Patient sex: F
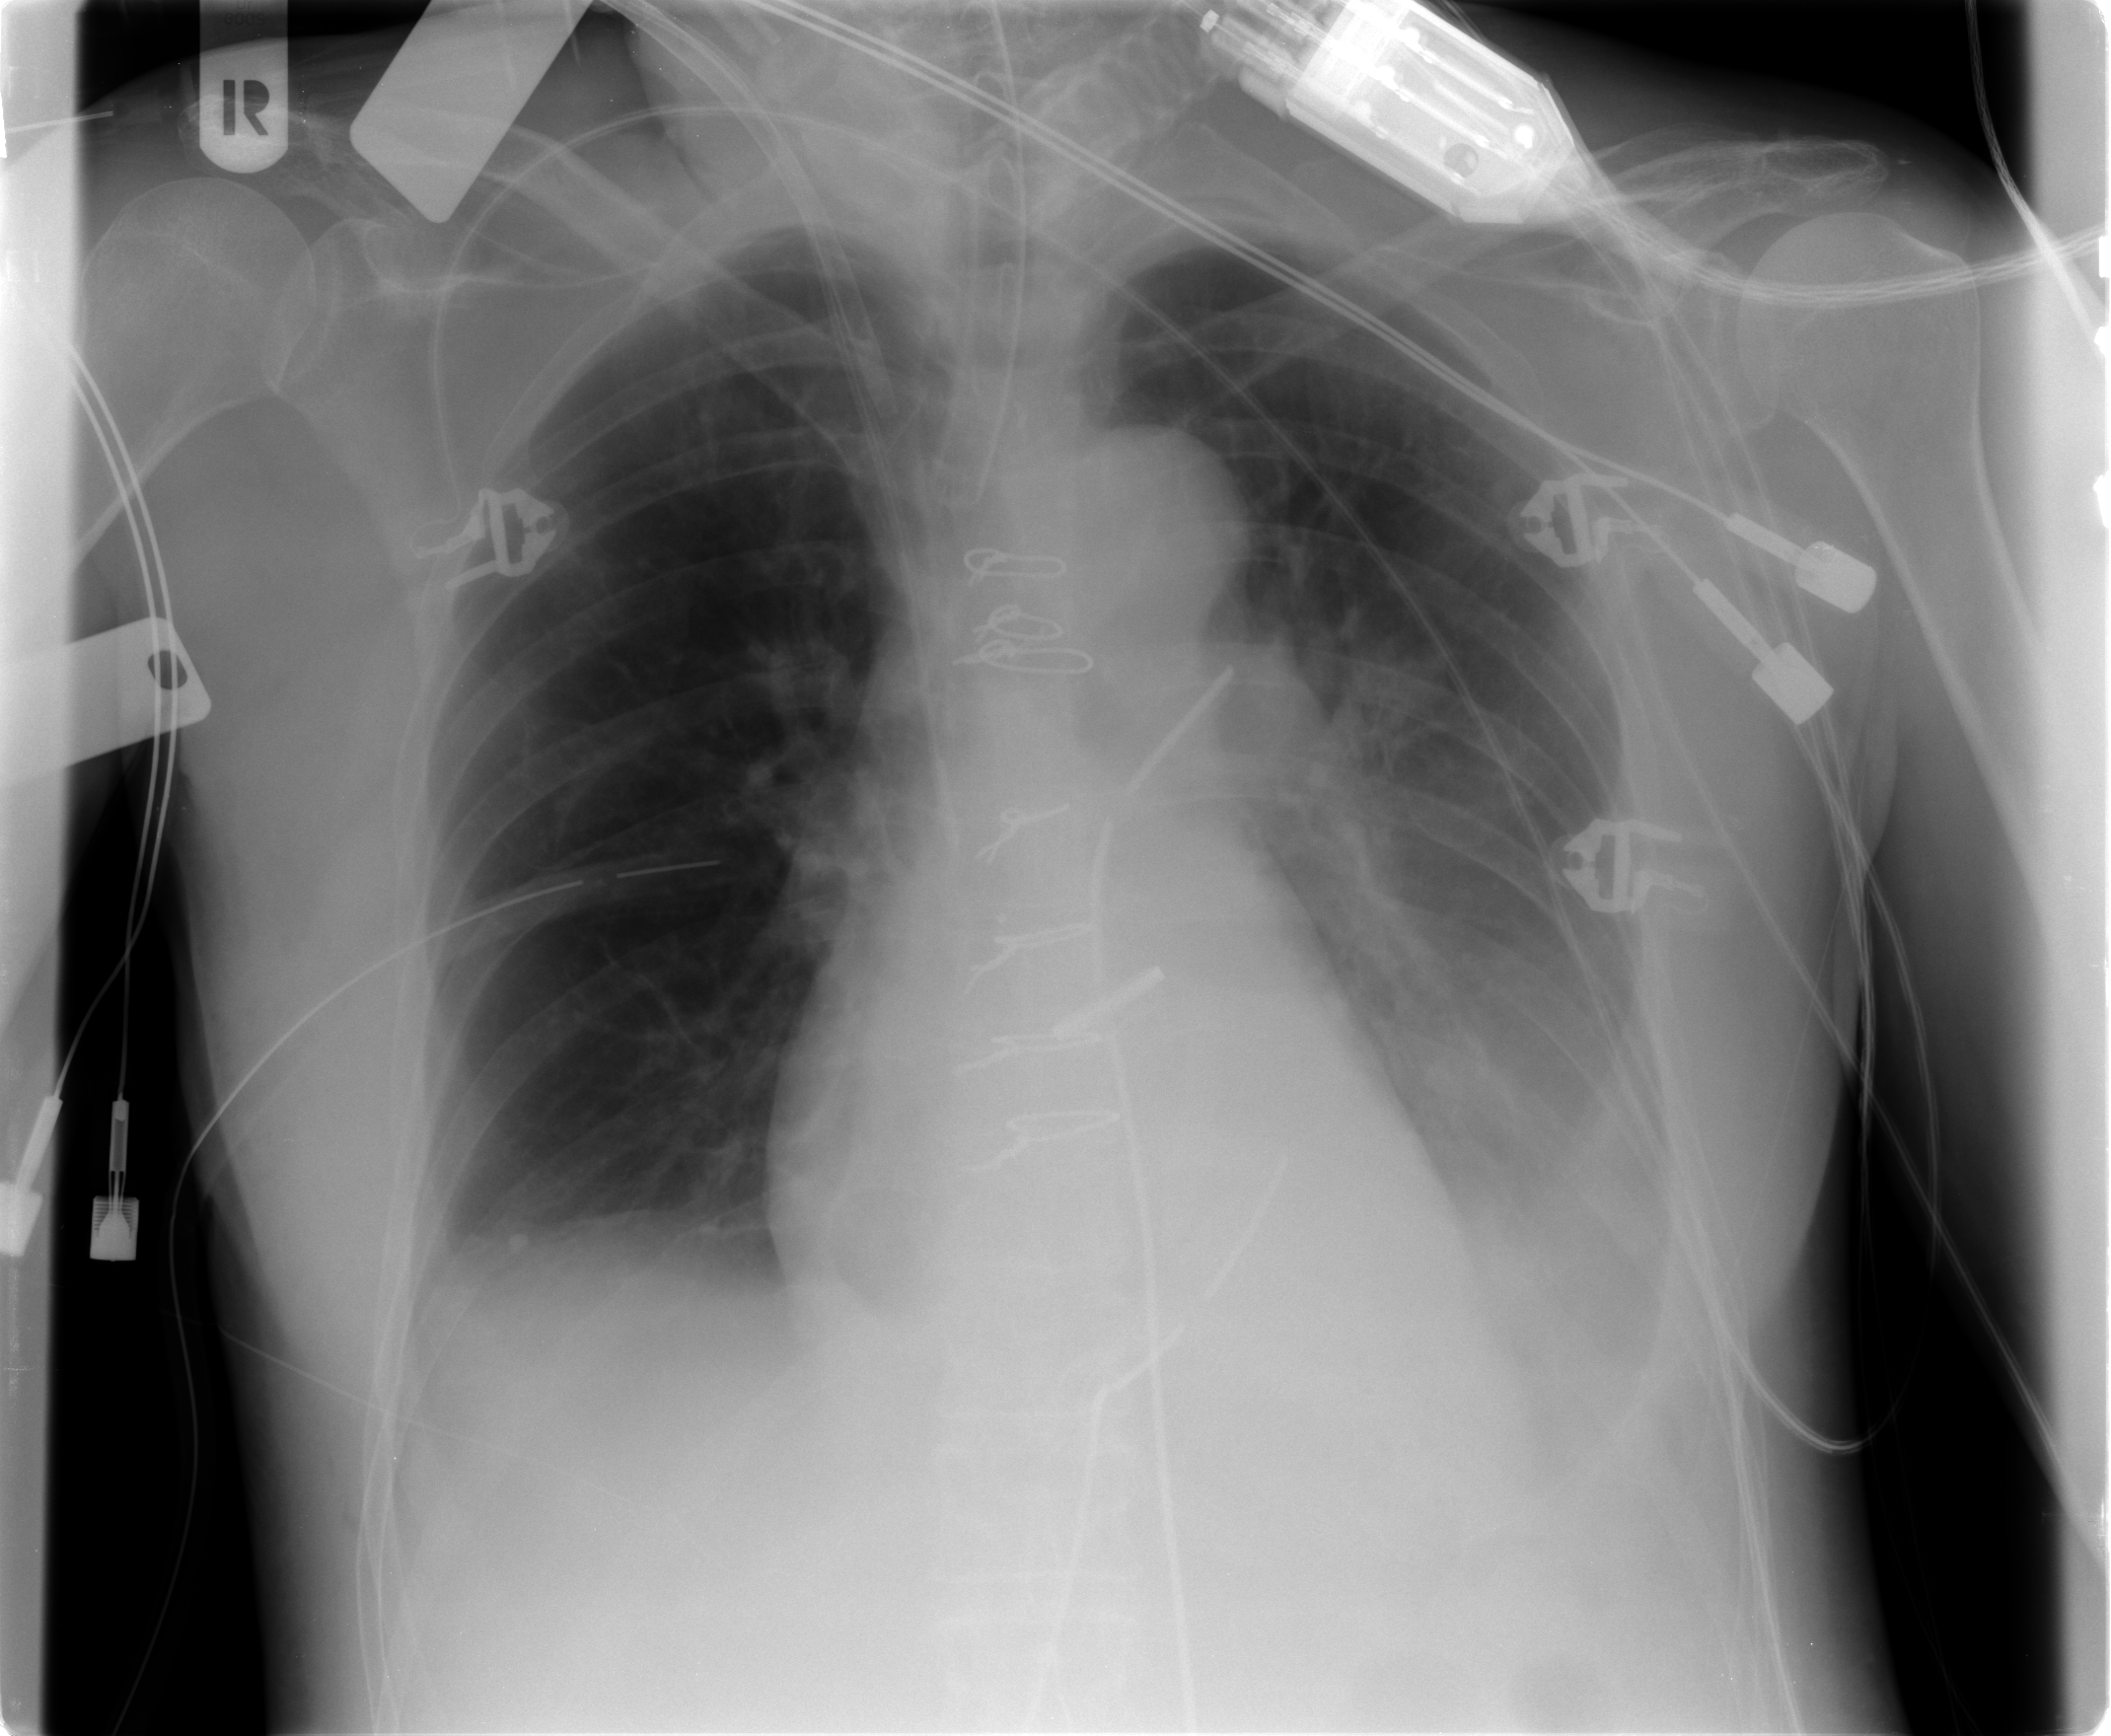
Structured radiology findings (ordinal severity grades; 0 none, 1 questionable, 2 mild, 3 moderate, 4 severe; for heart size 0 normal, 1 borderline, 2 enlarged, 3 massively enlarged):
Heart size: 0
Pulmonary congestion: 1
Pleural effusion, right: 1
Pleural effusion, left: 2
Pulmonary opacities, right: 0
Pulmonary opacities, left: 0
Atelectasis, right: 1
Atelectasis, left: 2